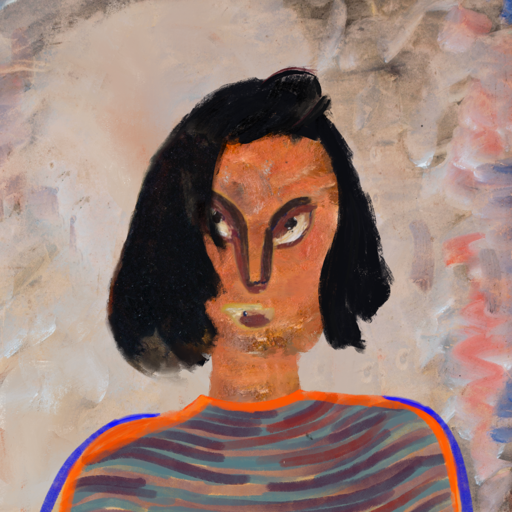
Background: Roy_Bahadur, Head And Neck Front: Boggyland, Face Front: After_Raid, Bust: Experience, Hair Front: Mosgoul, Head Accessory: Blank, Second Necklace: Blank, Necklace: Blank, Baby: Blank